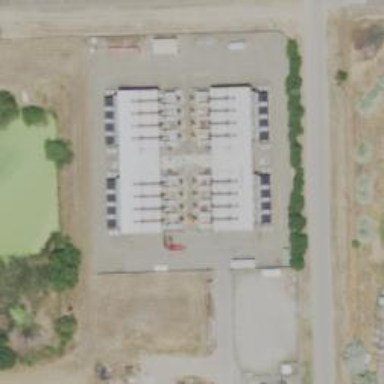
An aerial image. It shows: Gas-powered generator.